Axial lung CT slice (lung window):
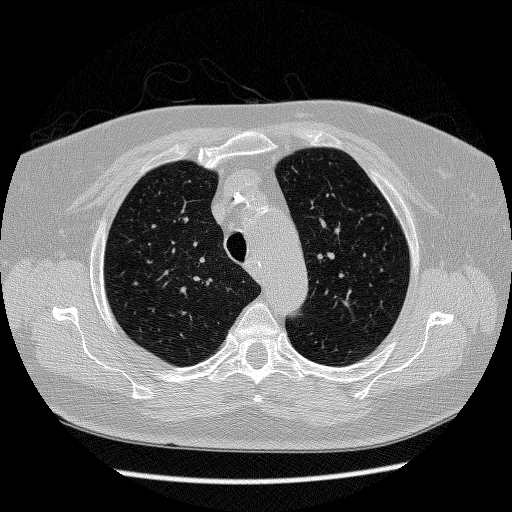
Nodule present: no